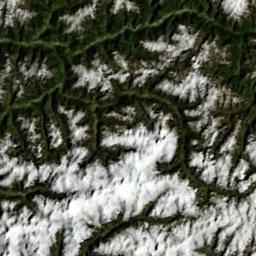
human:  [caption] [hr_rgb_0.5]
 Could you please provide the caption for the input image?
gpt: The white snow on the snow-capped mountains is veined .

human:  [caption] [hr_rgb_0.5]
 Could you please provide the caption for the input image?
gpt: The snow berg is consist of green plants,Bare land and white snow .

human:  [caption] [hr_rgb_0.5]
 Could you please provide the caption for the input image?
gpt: There is a lot of snow on the snowberg .

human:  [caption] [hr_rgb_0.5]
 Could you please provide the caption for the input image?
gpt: The snowberg is covered with snow and ice and the snowberg consist of lots of ridges and valleys .

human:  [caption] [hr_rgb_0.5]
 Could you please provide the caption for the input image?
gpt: There are some snow and green land on the snowberg .